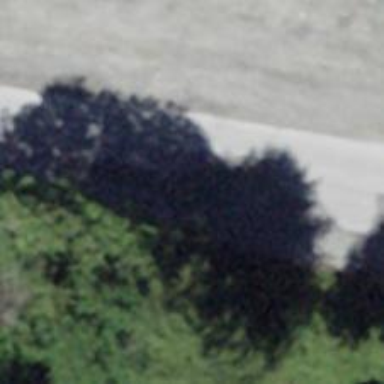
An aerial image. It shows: Bus stop along the road.